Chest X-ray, PA view. Patient: 58 years old, sex M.
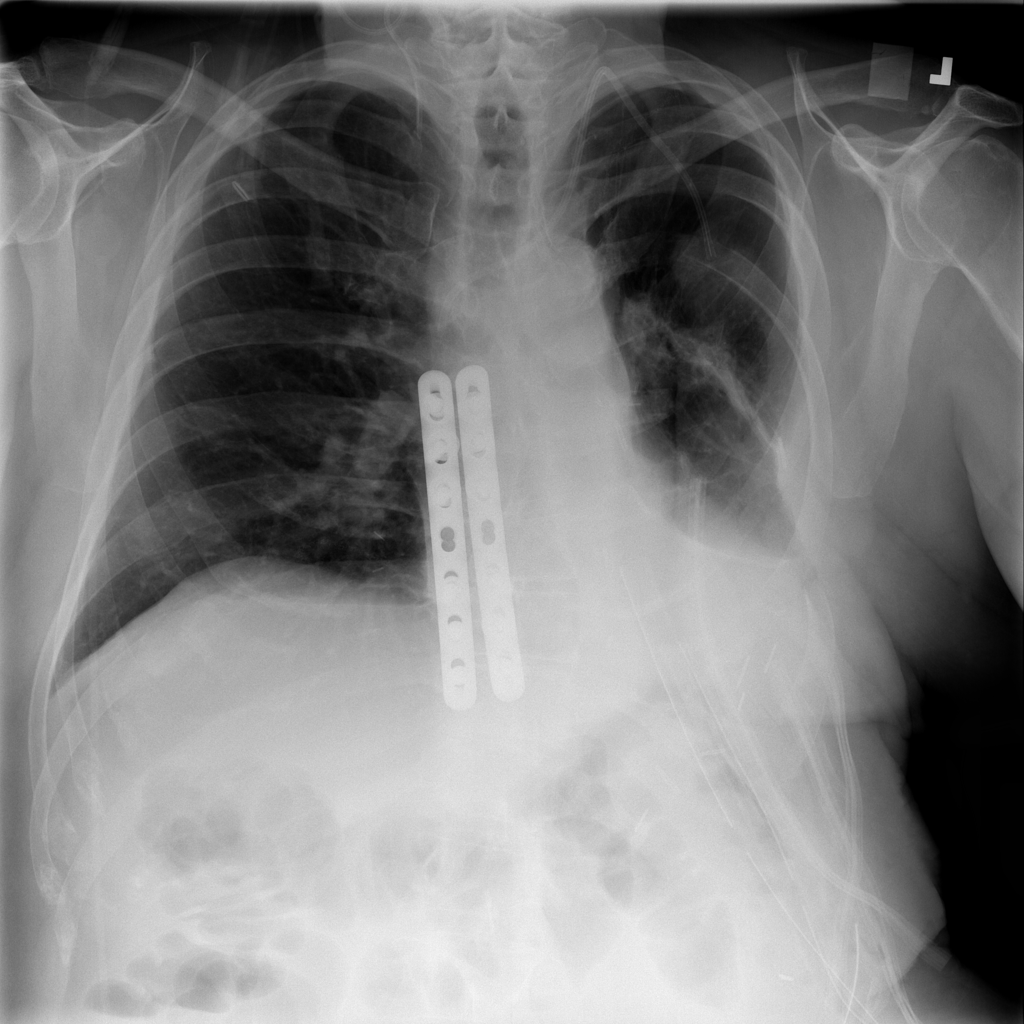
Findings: Effusion